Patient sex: F
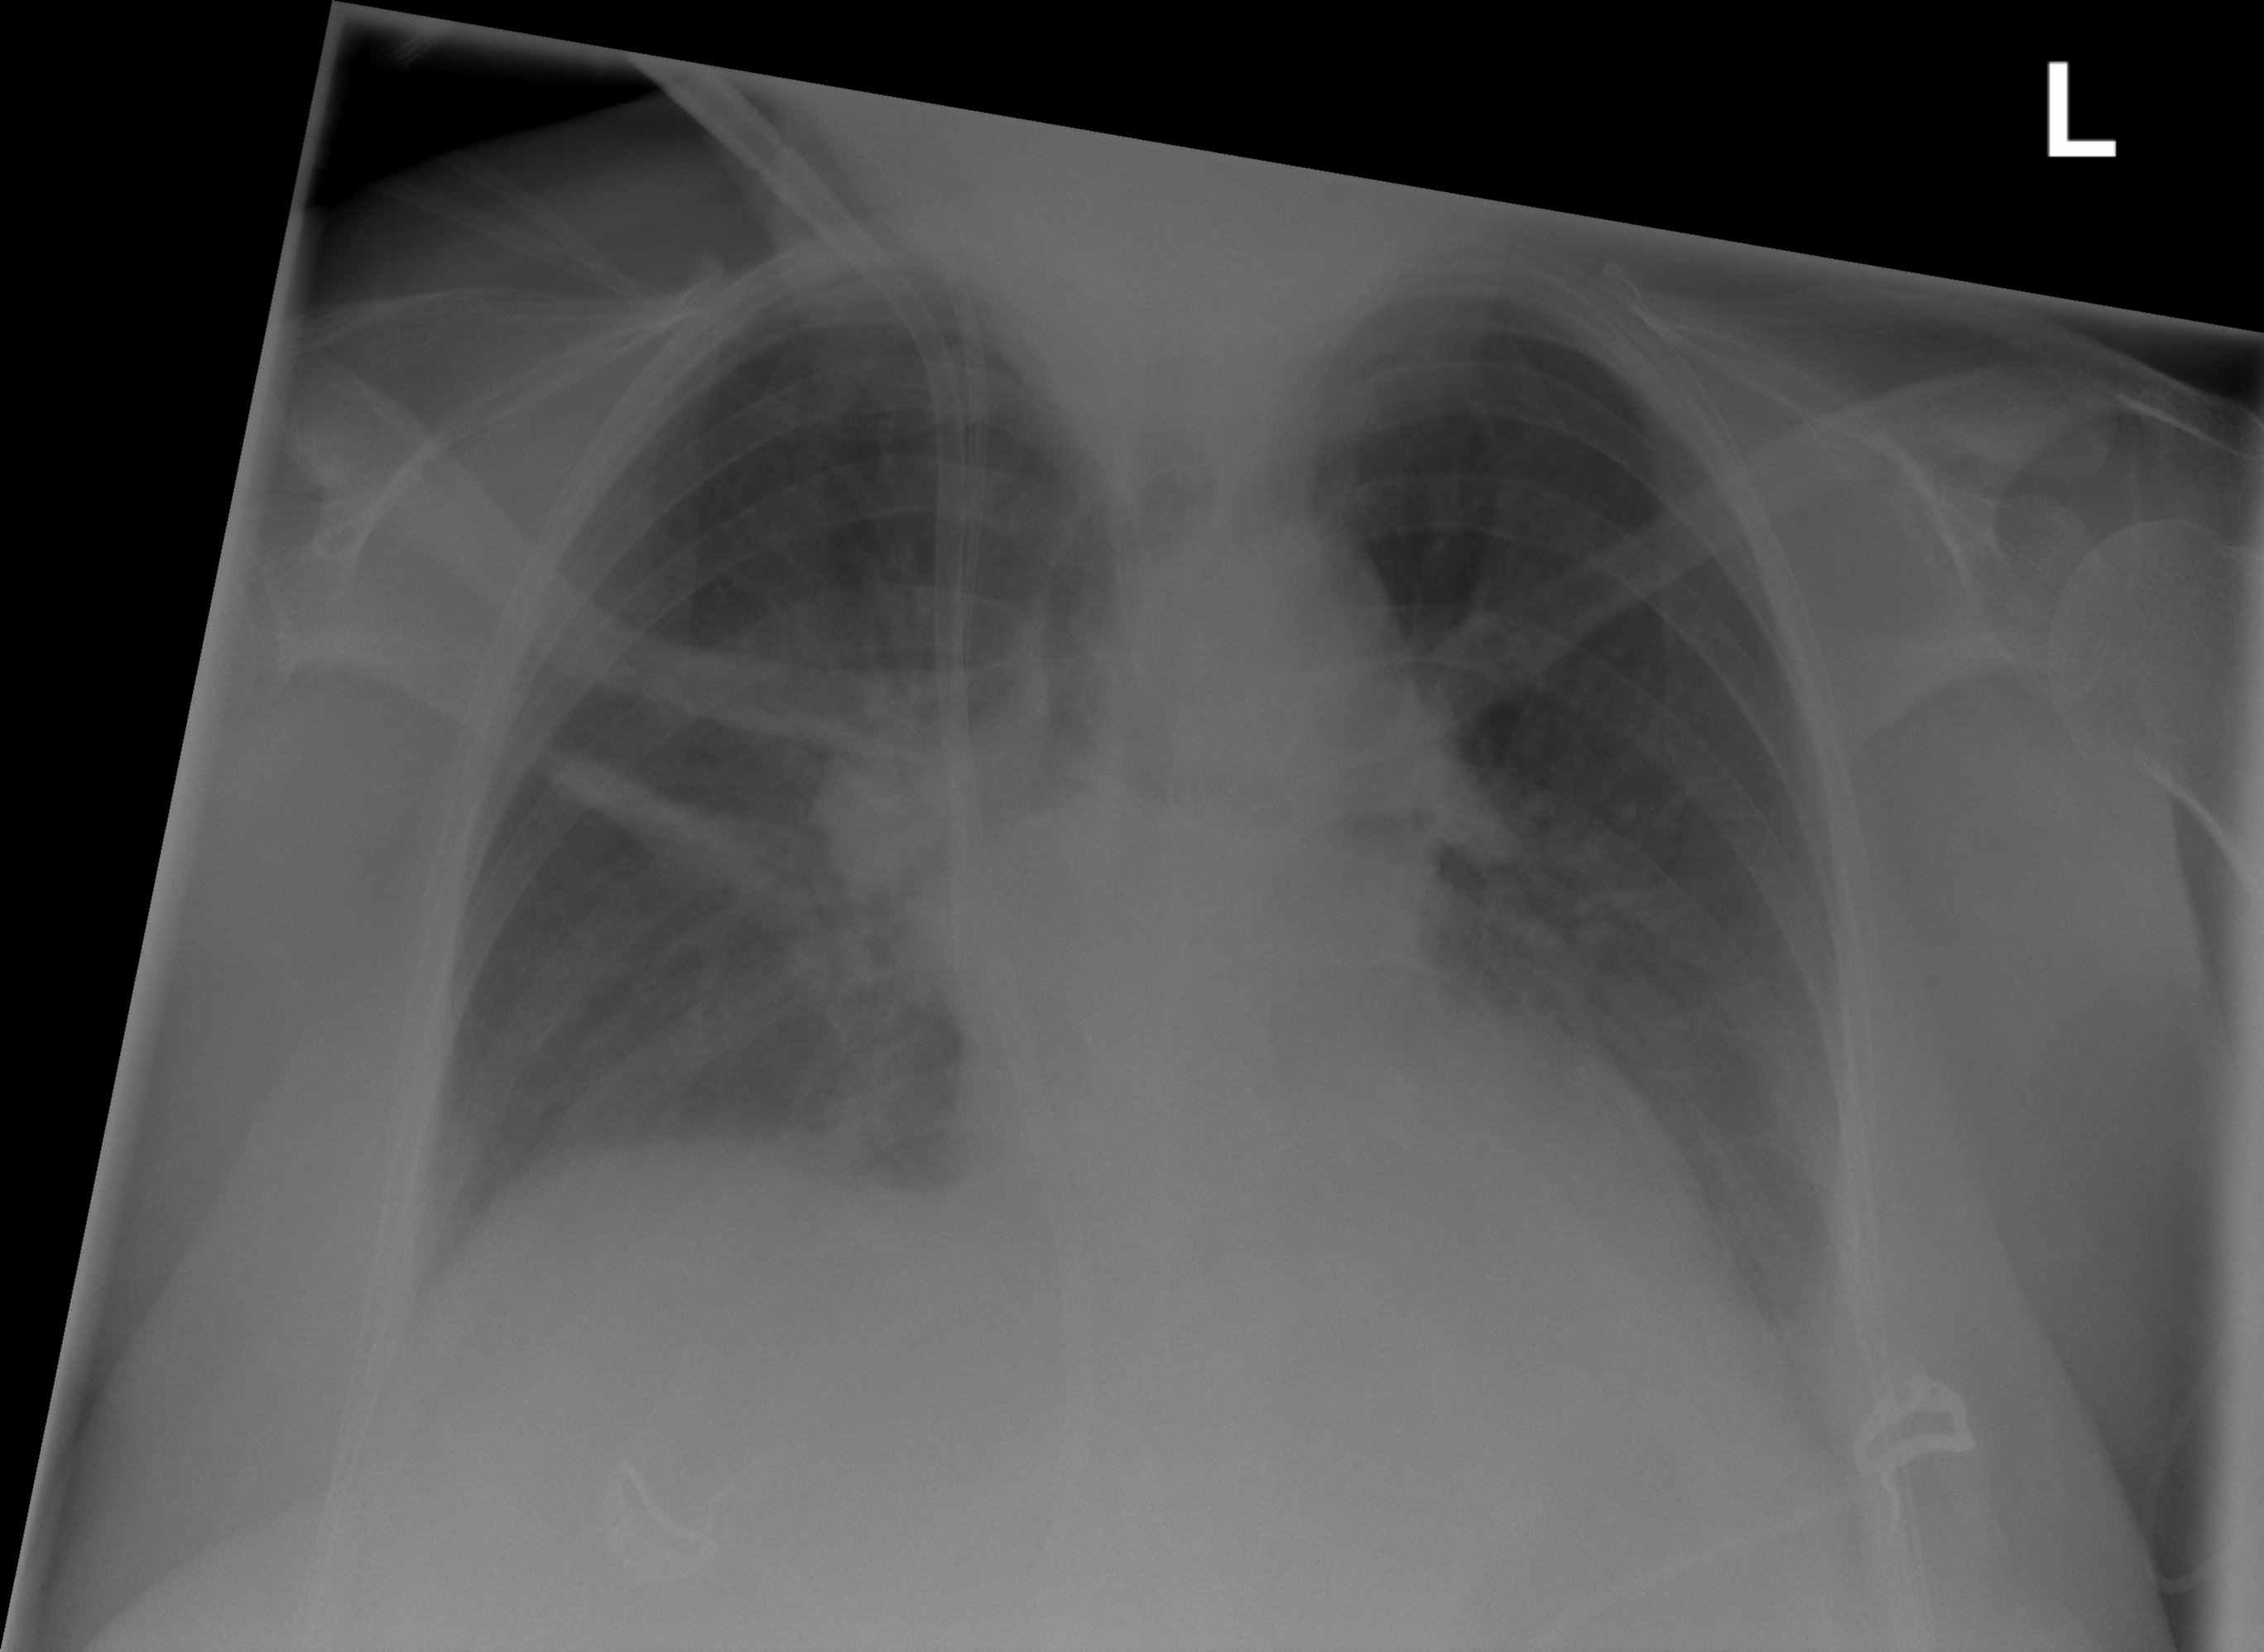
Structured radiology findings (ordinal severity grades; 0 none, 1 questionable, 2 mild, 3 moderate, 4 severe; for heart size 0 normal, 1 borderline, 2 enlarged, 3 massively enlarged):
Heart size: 2
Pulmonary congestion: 0
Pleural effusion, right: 0
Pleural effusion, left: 2
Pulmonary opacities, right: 0
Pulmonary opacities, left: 0
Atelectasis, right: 2
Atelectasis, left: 0